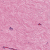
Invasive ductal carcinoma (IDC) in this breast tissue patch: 0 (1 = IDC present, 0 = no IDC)